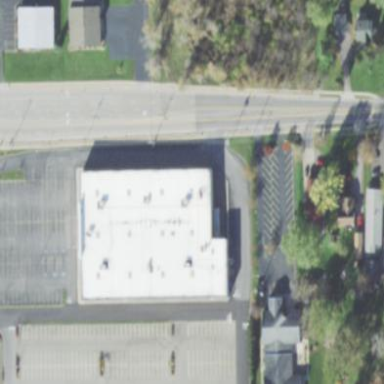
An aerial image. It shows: Building.